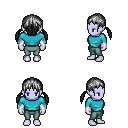
a pixel art fantasy rpg character, female body template, dark elf, purple skin, teal long-sleeve shirt, teal pants, gray twin-tailed hairstyle, white cloth bracers, four views (front, back, left, right), 2x2 character sprite sheet, small pixel art, hard edges, no anti-aliasing